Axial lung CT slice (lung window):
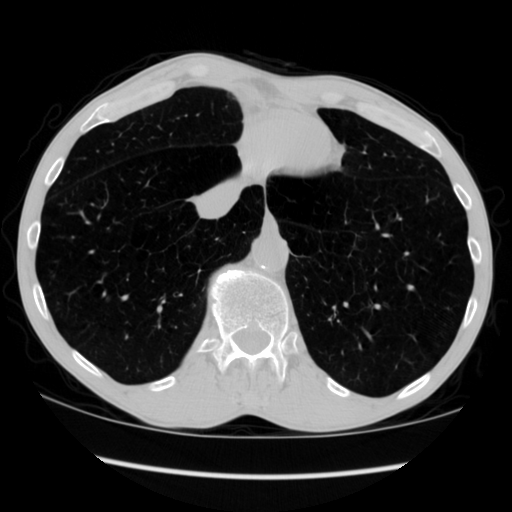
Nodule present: no